Question: I would like to explicitly change the highlighted today's date in jQuery Datepicker. I've tried setting the default date but still the highlighted date is my local computer's date which is today.
I would like to do this because I am using a custom timezone. Basically the current year/month/date in this custom timezone is different than my local computer's current date.
Eg.
Say today's date is 07/10/2014 same with my computer's date, but using a custom timezone, the today's date highlighted should be 07/09/2014:

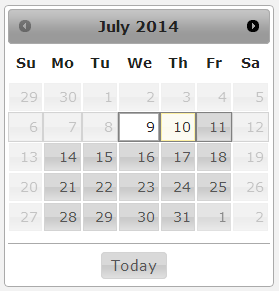
Answer: Unfortunately, 'Today' is calculated at the HTMLRendering stage of the DatePicker, this means that in order to 'override' you need to redefine the '_generateHTML' method of '$.datepicker'. Ive also found that the 'Today' button in it's default state gets broken by this override, so it is necessary to override that method too.
Basically the datepicker sets an internal variable like this 'tempDate = new Date()' and then uses that to create 'today'. All we do is override that variable with some timezone offsetting code, and the rest sorts itself out.
In the below demo, at the top is a variable for 'appLocalTimezone', set this to your desired timezone and it will updated the datepicker based on the app. All credit for original code/answers are in the fiddle
<URL>